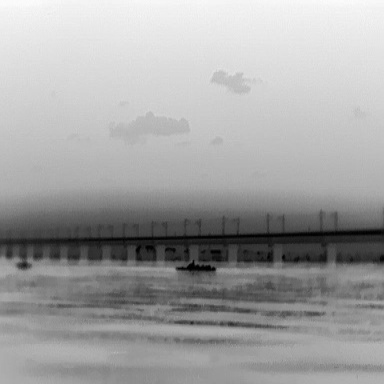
There is a canoe in the infrared image.